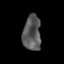
Tissue: prostate
Cell type: T cells
Senescence score: 0.1991
Nuclear area (px): 620
Mean DAPI intensity: 88.256